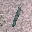
Label: 1